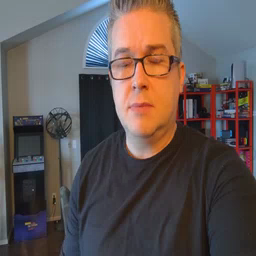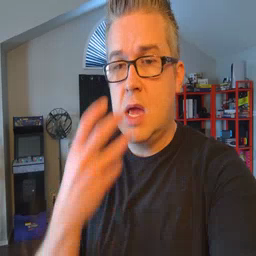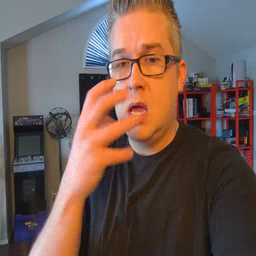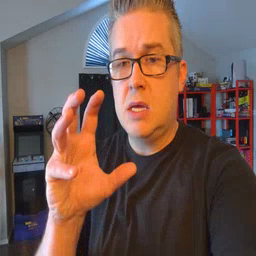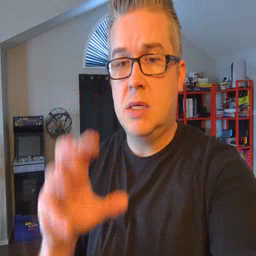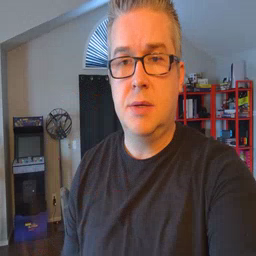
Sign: hot